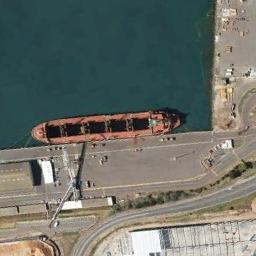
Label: ship